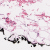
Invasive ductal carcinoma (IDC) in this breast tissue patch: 0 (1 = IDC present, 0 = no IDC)